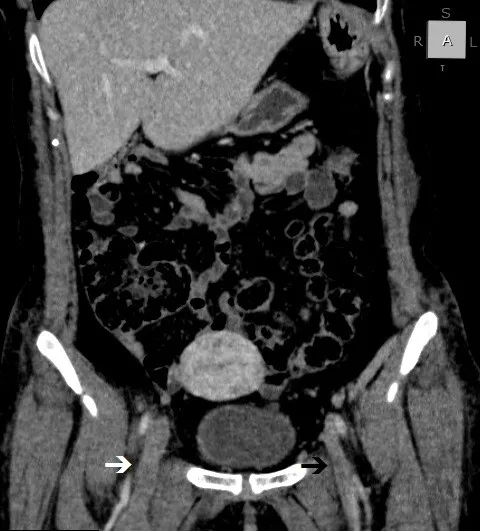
Venous angiotomography, coronal view, showing right (white arrow) and left (black arrow) iliofemoral venous thrombosis.
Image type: radiology (ct)